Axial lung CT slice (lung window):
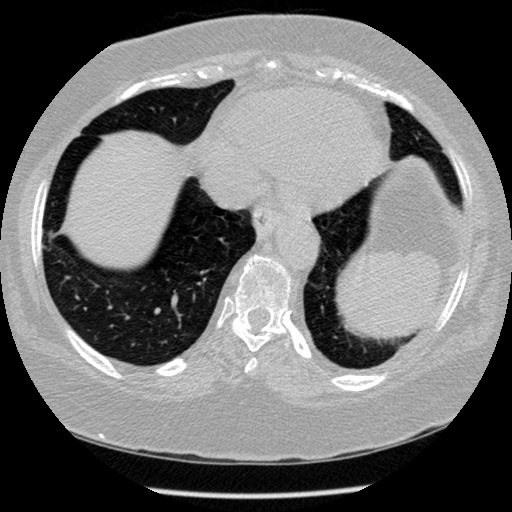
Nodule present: no